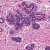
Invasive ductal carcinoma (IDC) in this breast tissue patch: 0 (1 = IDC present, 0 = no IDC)